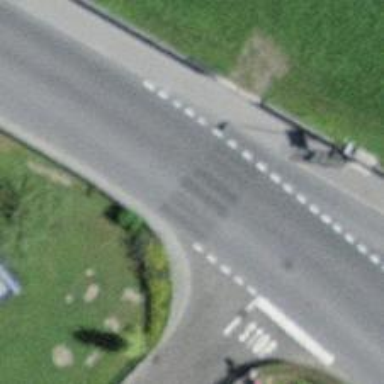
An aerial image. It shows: Zebra crossing on the road.